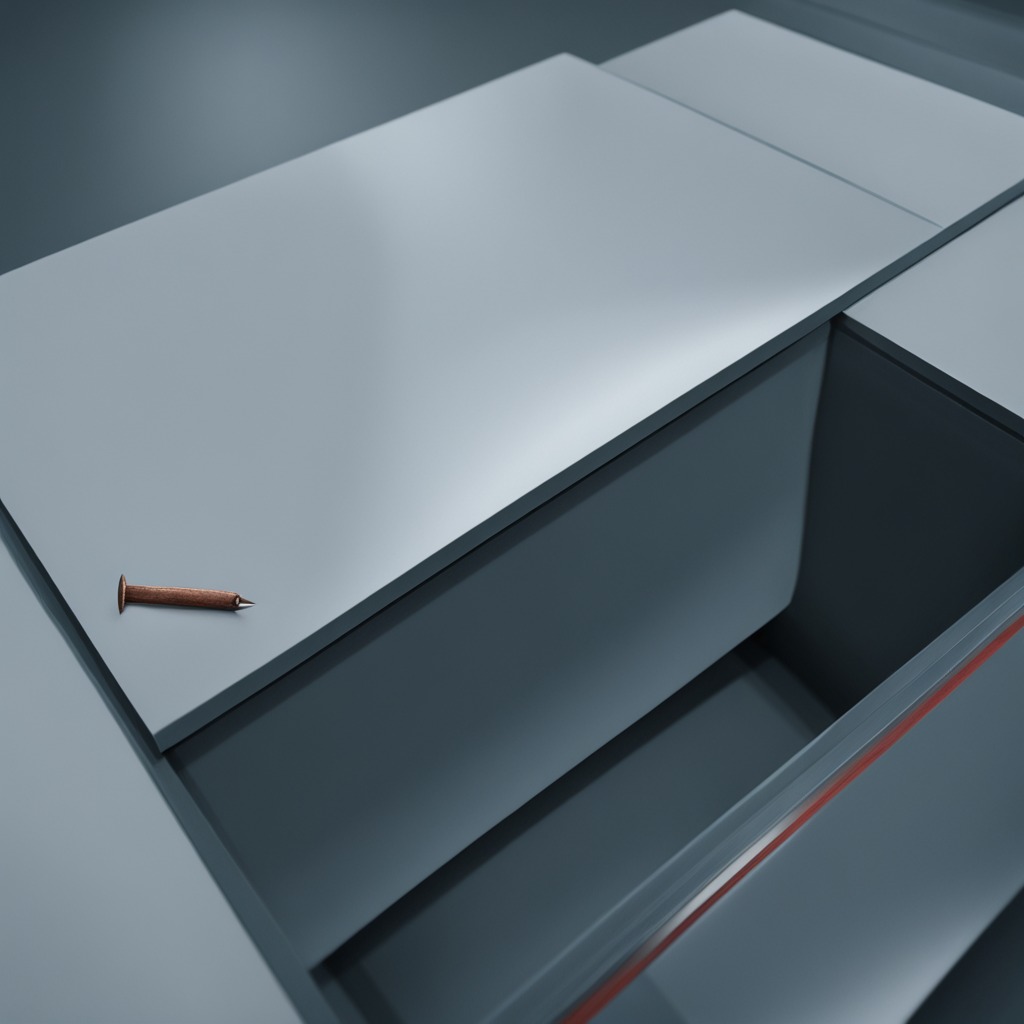
An iron nail is lying on the toolbox surface in an airplane hangar workshop 8K.